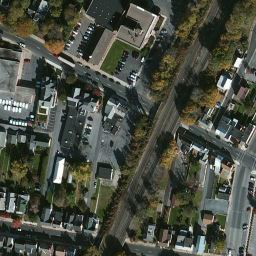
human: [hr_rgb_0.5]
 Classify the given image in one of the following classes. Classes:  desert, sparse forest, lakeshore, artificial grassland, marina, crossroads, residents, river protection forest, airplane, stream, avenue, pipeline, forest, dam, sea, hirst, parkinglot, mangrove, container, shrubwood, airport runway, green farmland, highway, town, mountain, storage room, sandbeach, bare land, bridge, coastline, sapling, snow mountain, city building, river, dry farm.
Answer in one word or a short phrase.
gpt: town